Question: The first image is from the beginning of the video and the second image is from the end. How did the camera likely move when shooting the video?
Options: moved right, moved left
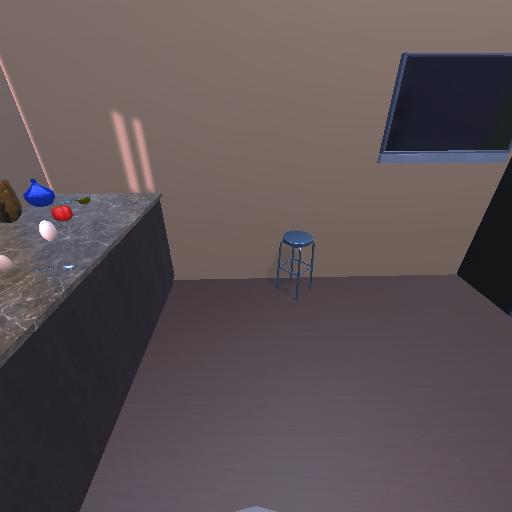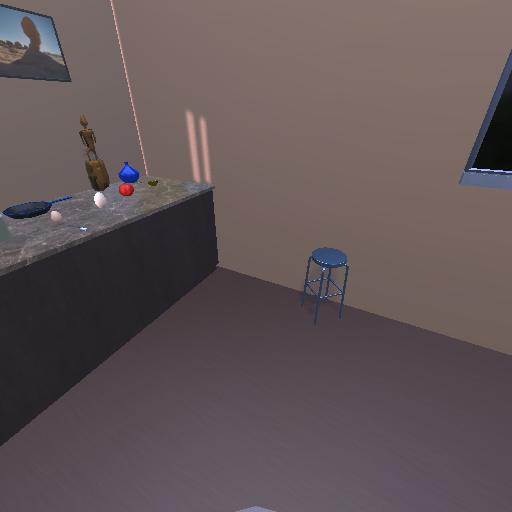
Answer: moved right